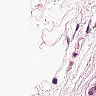
Metastatic tissue present: no